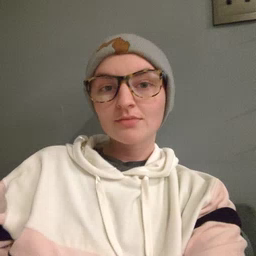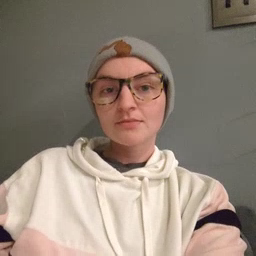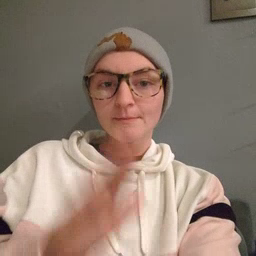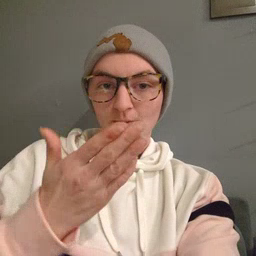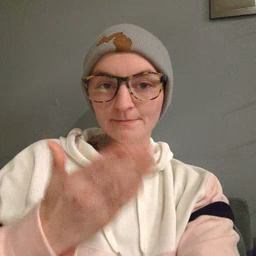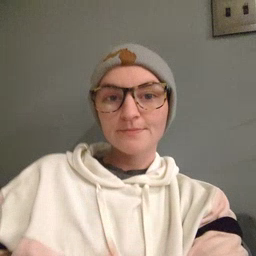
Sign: book